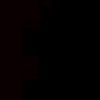
Label: space